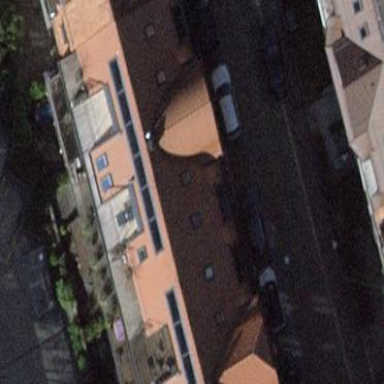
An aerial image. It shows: Image showing building with apartments.